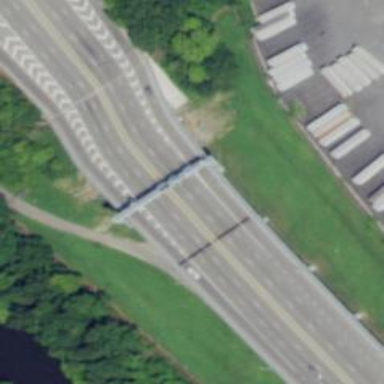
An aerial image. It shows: Asphalt surface bridge on motorway link.